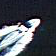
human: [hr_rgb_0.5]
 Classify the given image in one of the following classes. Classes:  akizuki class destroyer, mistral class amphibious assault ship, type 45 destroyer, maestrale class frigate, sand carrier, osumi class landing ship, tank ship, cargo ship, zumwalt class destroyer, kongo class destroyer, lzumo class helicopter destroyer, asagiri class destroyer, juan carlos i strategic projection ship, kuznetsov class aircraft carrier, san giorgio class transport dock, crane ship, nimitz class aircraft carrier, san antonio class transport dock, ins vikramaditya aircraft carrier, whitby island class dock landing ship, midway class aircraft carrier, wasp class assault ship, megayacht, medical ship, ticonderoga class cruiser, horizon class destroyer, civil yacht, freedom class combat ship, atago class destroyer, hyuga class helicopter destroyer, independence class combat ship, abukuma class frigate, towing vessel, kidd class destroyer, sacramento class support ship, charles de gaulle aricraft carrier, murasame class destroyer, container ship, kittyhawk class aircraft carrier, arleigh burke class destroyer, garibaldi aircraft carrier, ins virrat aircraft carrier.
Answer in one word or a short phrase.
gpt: Civil yacht